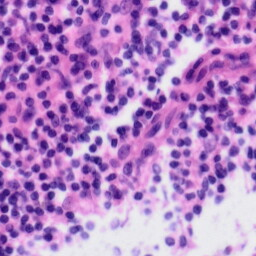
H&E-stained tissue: Tonsil